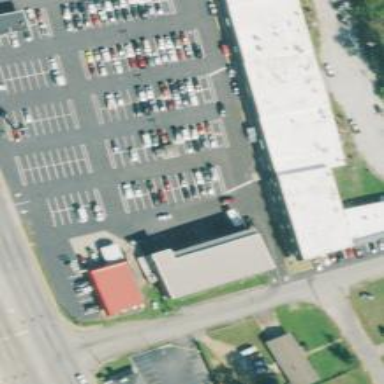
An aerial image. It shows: Supermarket.